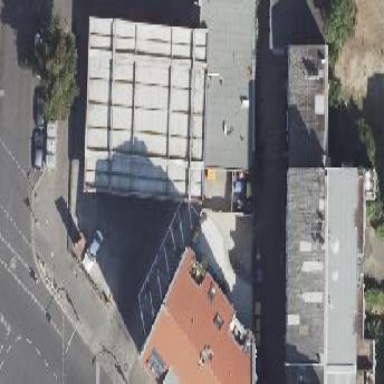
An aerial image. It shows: View of roof of building.